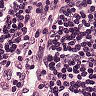
Metastatic tissue present: no